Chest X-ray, PA view. Patient: 65 years old, sex M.
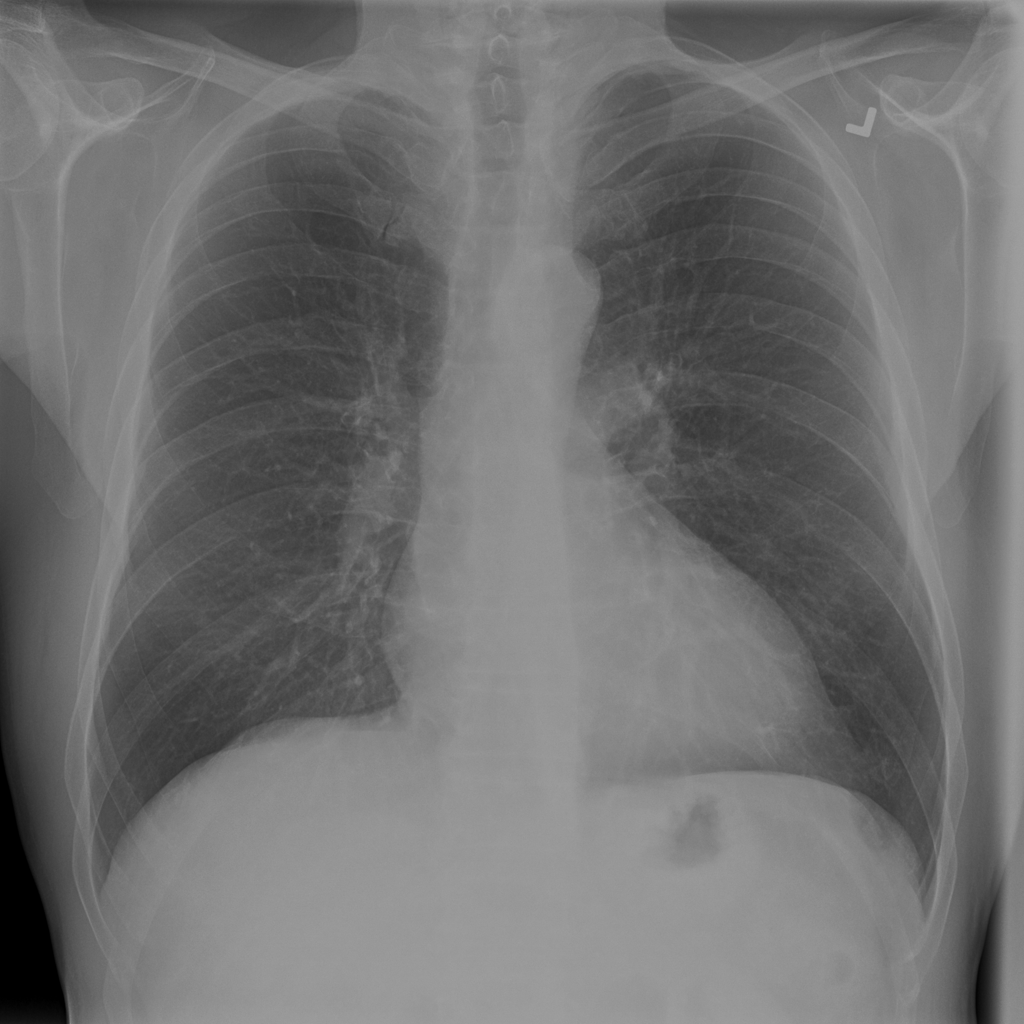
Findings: No Finding